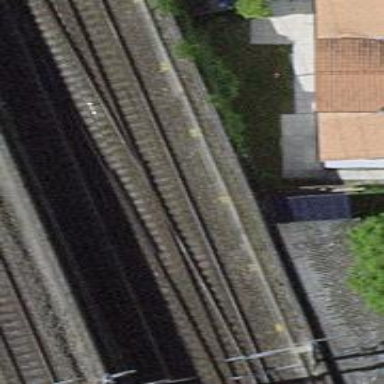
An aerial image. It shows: Single railway track with electrified contact line.